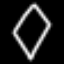
Label: diamond